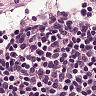
Metastatic tissue present: no